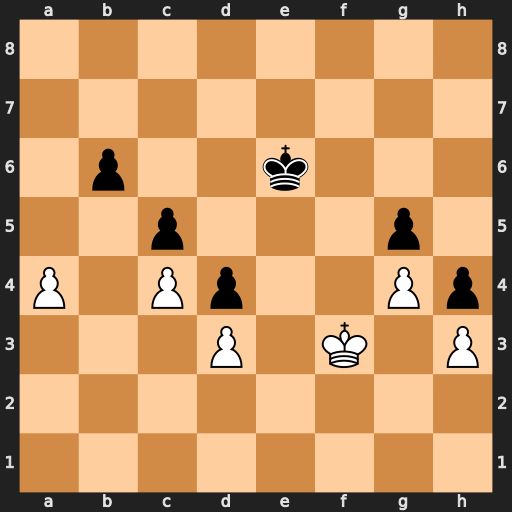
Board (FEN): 8/8/1p2k3/2p3p1/P1Pp2Pp/3P1K1P/8/8
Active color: w
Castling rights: -
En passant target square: -
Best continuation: Ke4 Kf6 Kd5